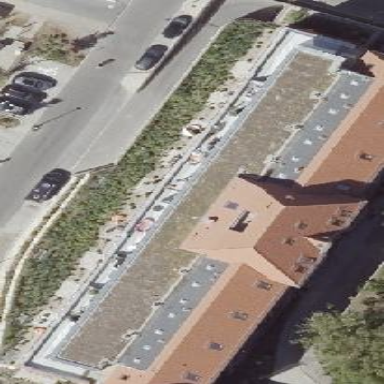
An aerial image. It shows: Apartment building with hipped roof.